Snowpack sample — Snodgrass Mountain, Crested Butte, Colorado (2/4/25, 12:06 PM MST)
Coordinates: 38.923, -106.968
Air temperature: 35 °F
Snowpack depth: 80 cm
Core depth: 50 cm
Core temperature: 30.2 °F
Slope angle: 14°, slope face: 78°
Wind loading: low
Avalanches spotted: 0
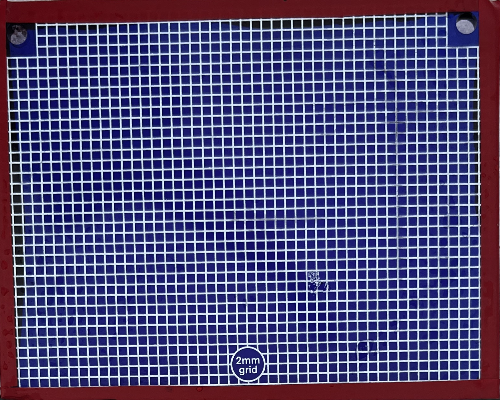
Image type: profile
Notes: No avalanches nearby, unusually warm weather for the last month reported by residents, Collected 25 yards from treeline